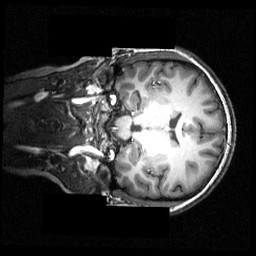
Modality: T1w
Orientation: coronal
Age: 20
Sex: female
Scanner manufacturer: siemens
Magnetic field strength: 3.951 T
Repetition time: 1.5 s
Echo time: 0.00335 s